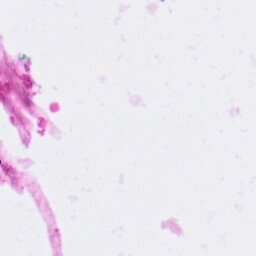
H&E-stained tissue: Pancreatic